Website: home-depot
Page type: stored-credit-cards
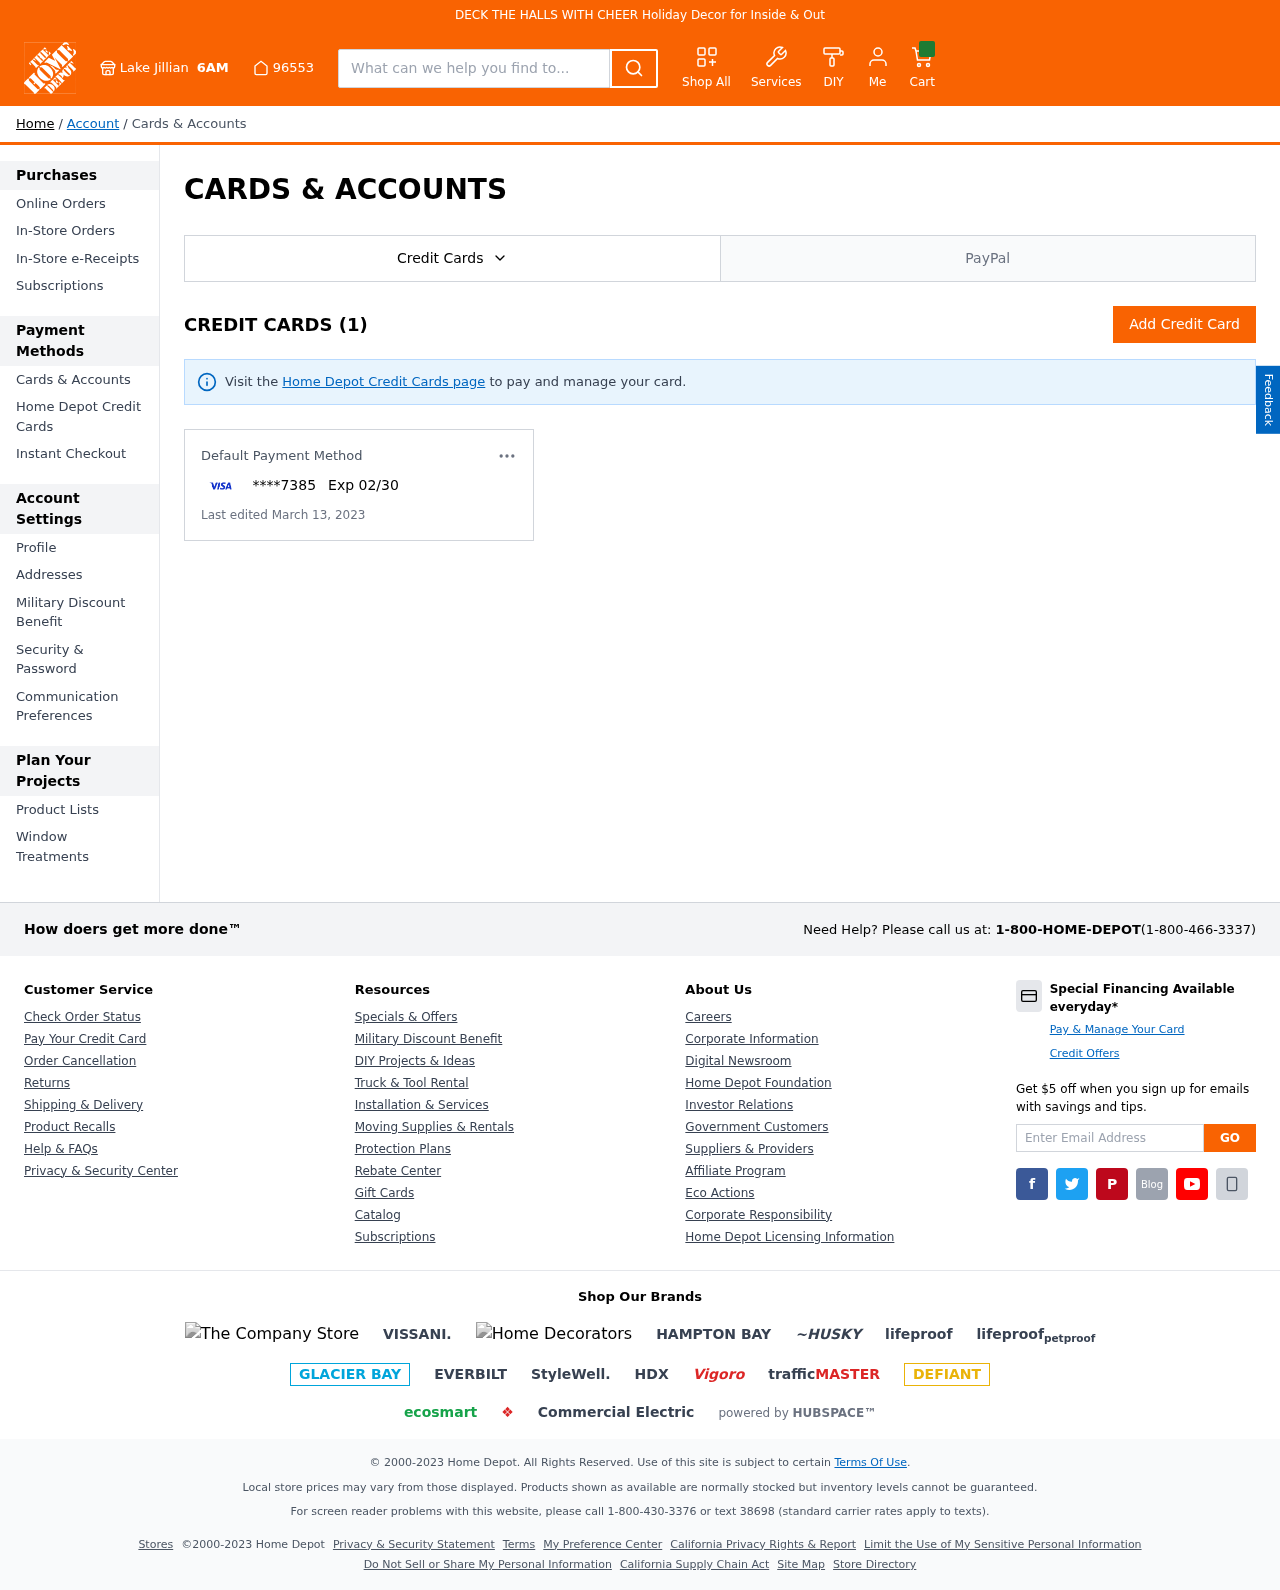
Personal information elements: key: PII_CARD_EXPIRY
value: Exp 02/30
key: PII_CARD_LAST4
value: ****7385
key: PII_CITY
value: Lake Jillian
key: PII_POSTCODE
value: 96553
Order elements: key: ORDER_DATE
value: March 13, 2023
Search elements: key: HEADER_SEARCH
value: What can we help you find to...